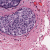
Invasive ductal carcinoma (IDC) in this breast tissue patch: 0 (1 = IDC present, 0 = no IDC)